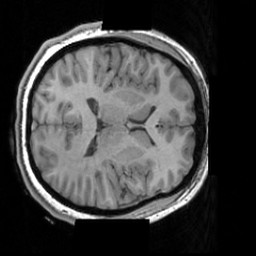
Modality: T1w
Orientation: axial
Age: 26
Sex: female
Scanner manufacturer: siemens
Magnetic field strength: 3 T
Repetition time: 1.63 s
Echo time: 0.00311 s